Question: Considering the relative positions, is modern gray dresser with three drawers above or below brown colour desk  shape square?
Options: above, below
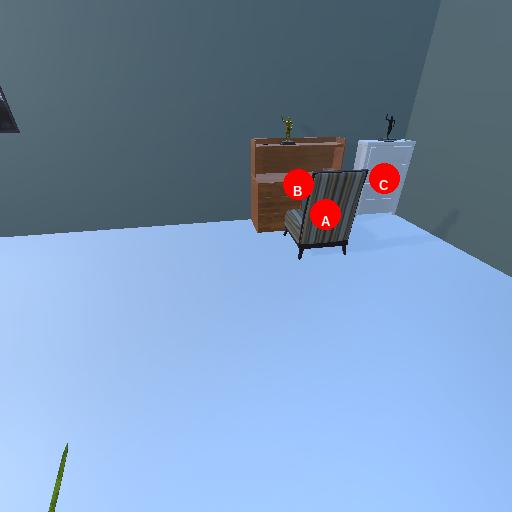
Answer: above